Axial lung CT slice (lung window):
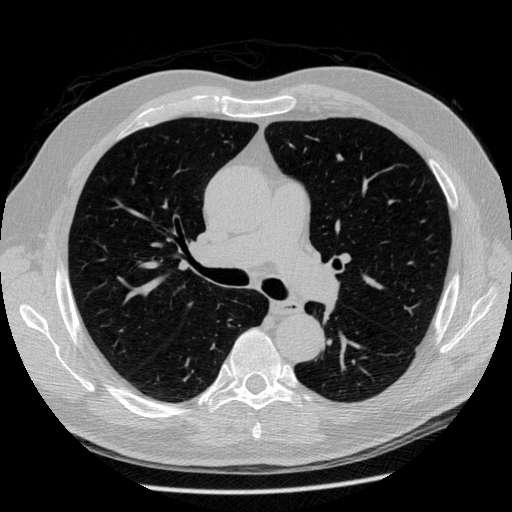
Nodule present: no